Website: lowes
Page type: billing-address
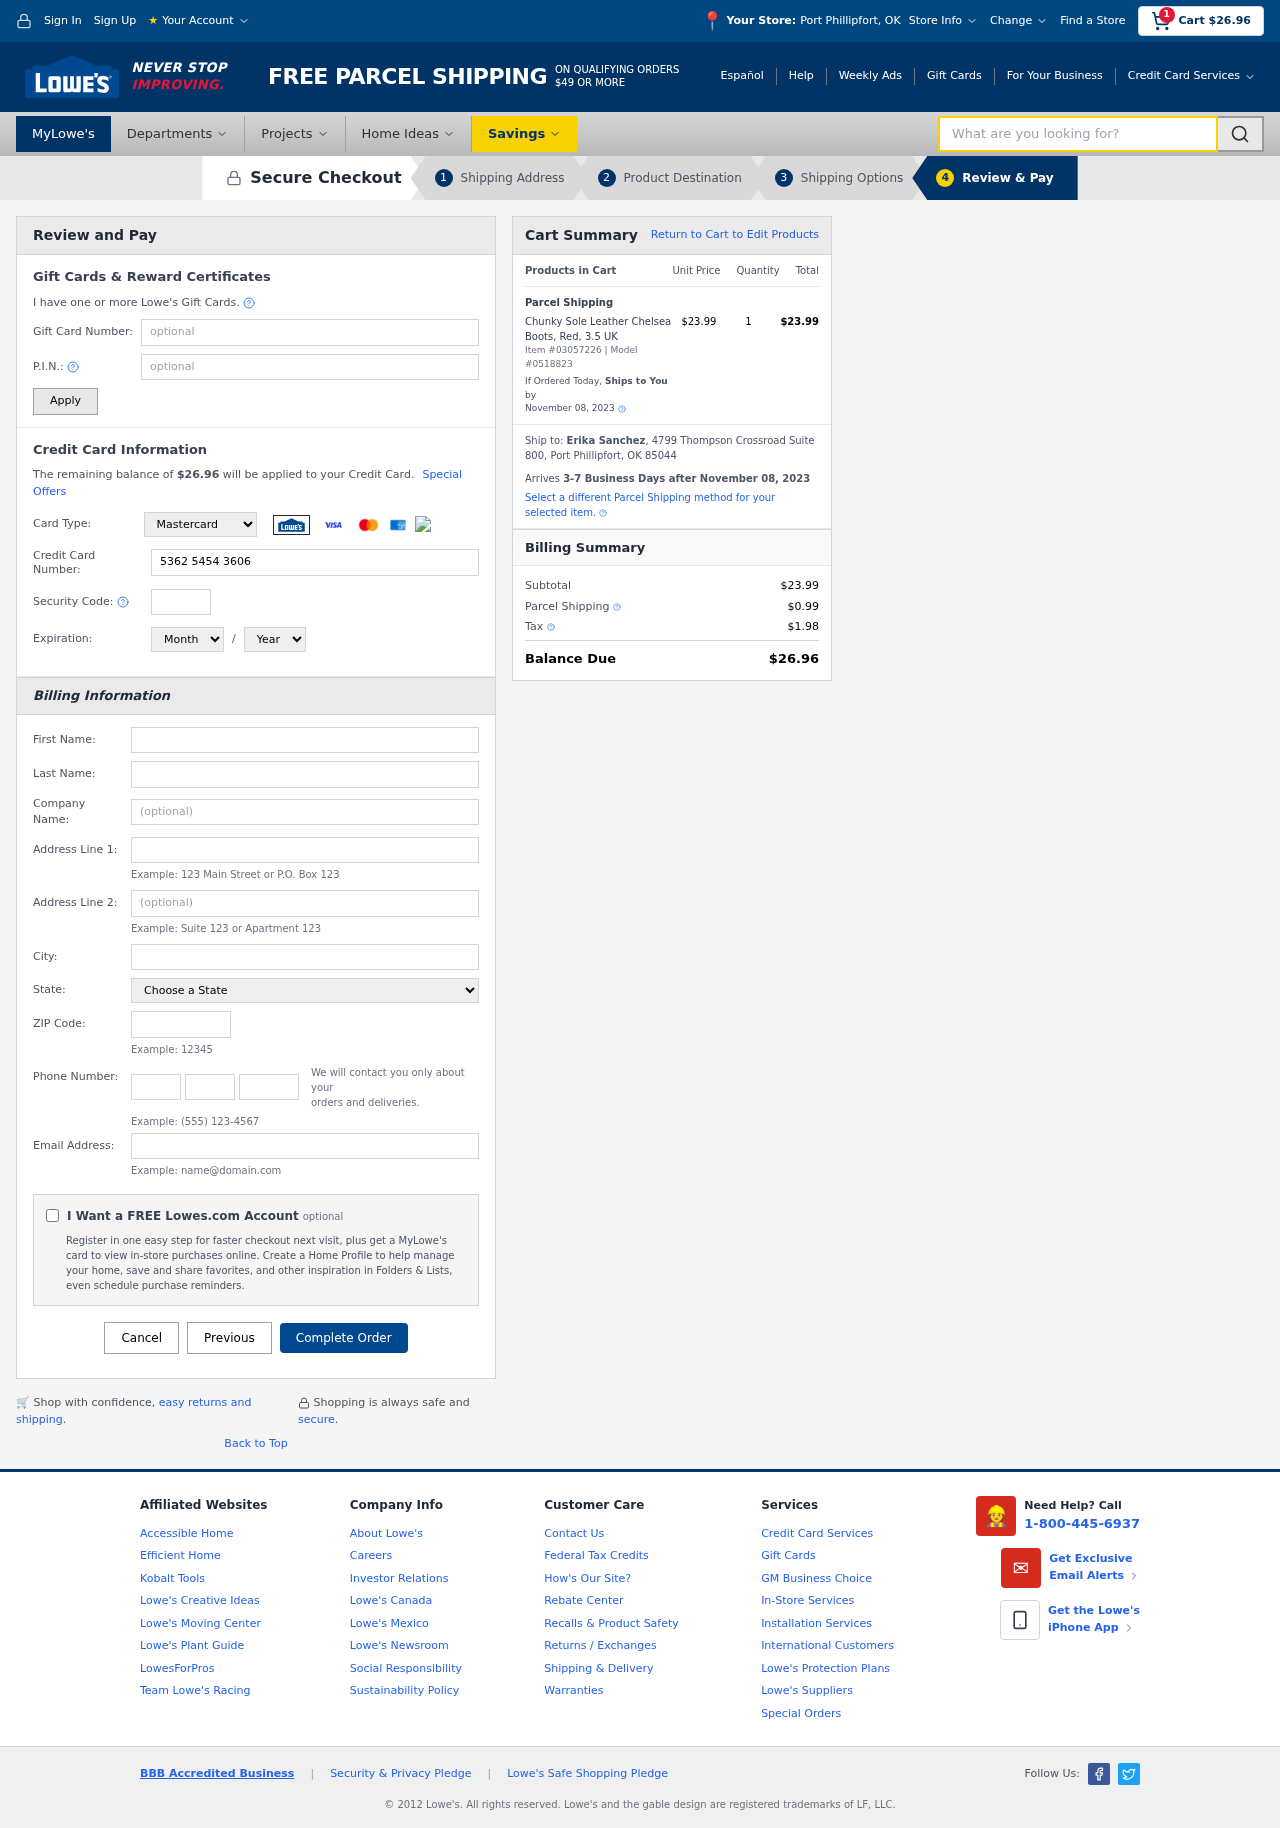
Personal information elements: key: PII_CARD_CVV
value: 198
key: PII_CARD_EXPIRY_MONTH
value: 05
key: PII_CARD_EXPIRY_YEAR
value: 26
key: PII_CARD_NUMBER
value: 5362 5454 3606 8378
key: PII_CARD_TYPE
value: Mastercard
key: PII_CITY
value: Port Phillipfort
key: PII_CITY_STATE
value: Port Phillipfort, OK
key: PII_COMPANY
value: Castro-Lee
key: PII_EMAIL
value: erika.sanchez@hotmail.com
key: PII_FIRSTNAME
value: Erika
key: PII_FULLNAME
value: Erika Sanchez
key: PII_LASTNAME
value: Sanchez
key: PII_PHONE_AREA
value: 927
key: PII_PHONE_PREFIX
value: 779
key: PII_PHONE_SUFFIX
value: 2157
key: PII_POSTCODE
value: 85044
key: PII_STATE
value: Oklahoma
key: PII_STREET
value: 4799 Thompson Crossroad Suite 800
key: PII_STREET2
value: Suite 381
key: PII_CITY_STATE_ZIP
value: Port Phillipfort, OK 85044
Product elements: key: PRODUCT1_NAME
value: Chunky Sole Leather Chelsea Boots, Red, 3.5 UK
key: PRODUCT1_PRICE
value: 23.99
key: PRODUCT1_QUANTITY
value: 1
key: PRODUCT_ITEM_NUMBER
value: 03057226
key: PRODUCT_MODEL_NUMBER
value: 0518823
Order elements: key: ORDER_SUBTOTAL
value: $26.96
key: ORDER_TOTAL
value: $26.96
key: ORDER_SHIPPING_DATE
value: November 08, 2023
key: ORDER_SUBTOTAL
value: $23.99
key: ORDER_DELIVERY_DATE
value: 3-7 Business Days after November 08, 2023
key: ORDER_SHIPPING_DATE2
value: November 08, 2023
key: ORDER_SUBTOTAL2
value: $23.99
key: ORDER_SHIPPING_COST
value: $0.99
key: ORDER_TAX
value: $1.98
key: ORDER_TOTAL2
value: $26.96
Search elements: key: HEADER_SEARCH
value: What are you looking for?